Field crop: tomato
Growth stage: 1
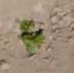
Species: portulaca